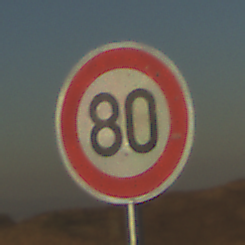
Verkehrszeichen: Geschwindigkeit80
Umgebung: Outdoor, Nature
Tageszeit: SunriseSunset
Wetter: Clear
Licht: Natural
Jahreszeit: NotSpecified
Kontrast: LowContrast